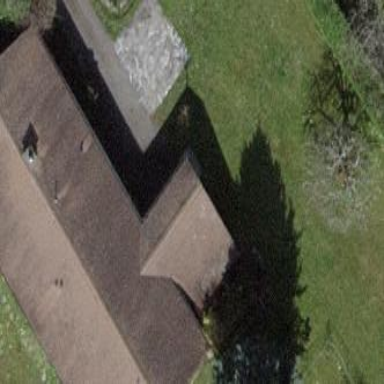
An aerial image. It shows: View of roof of building.